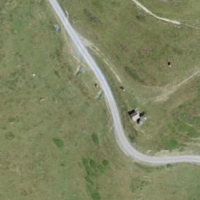
EUNIS habitat code: 24
Species observed at this site:
Arnica montana